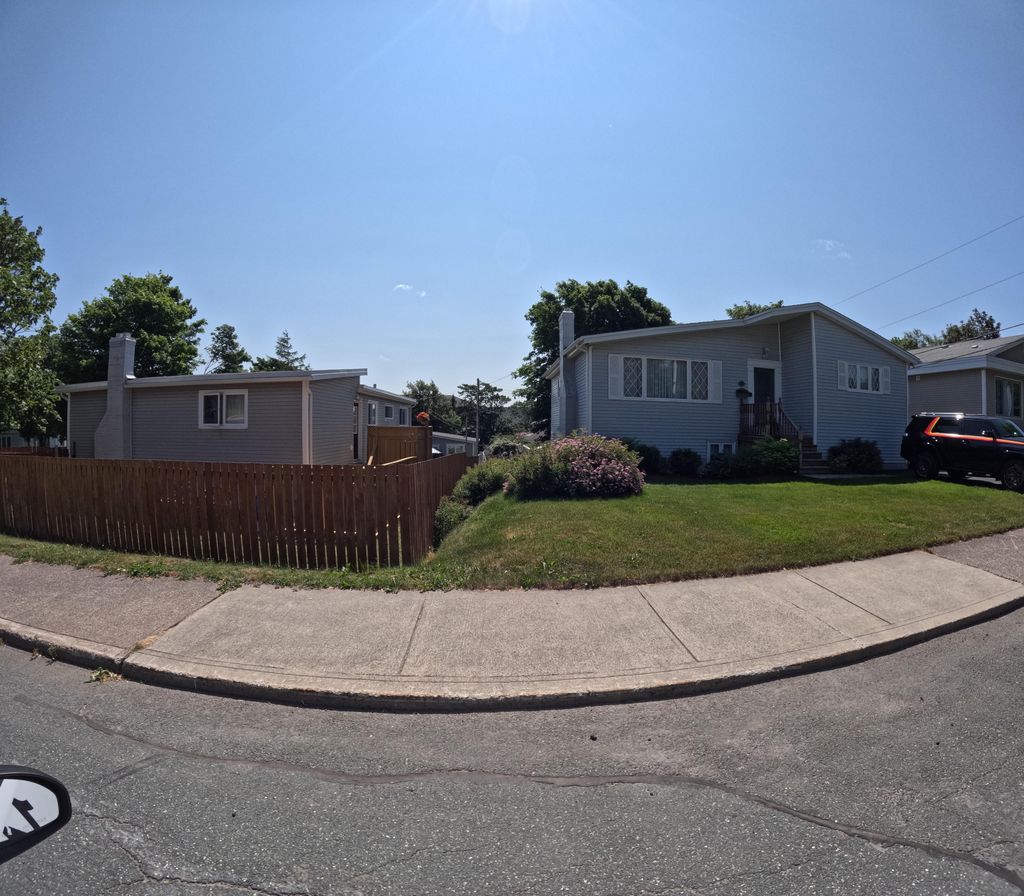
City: st_johns